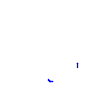
Particle: kaon